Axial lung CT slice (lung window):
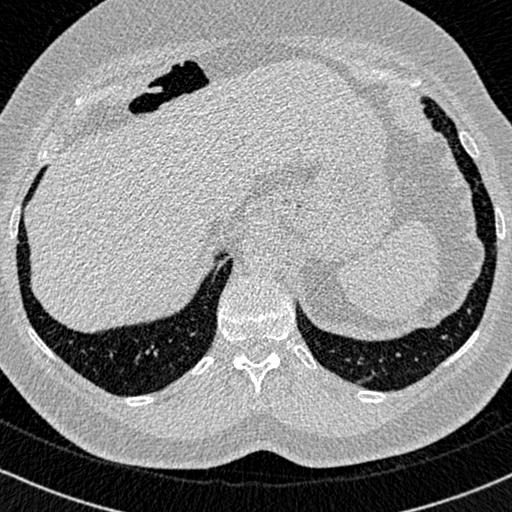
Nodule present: no